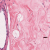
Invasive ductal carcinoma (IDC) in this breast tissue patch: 0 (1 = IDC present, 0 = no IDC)